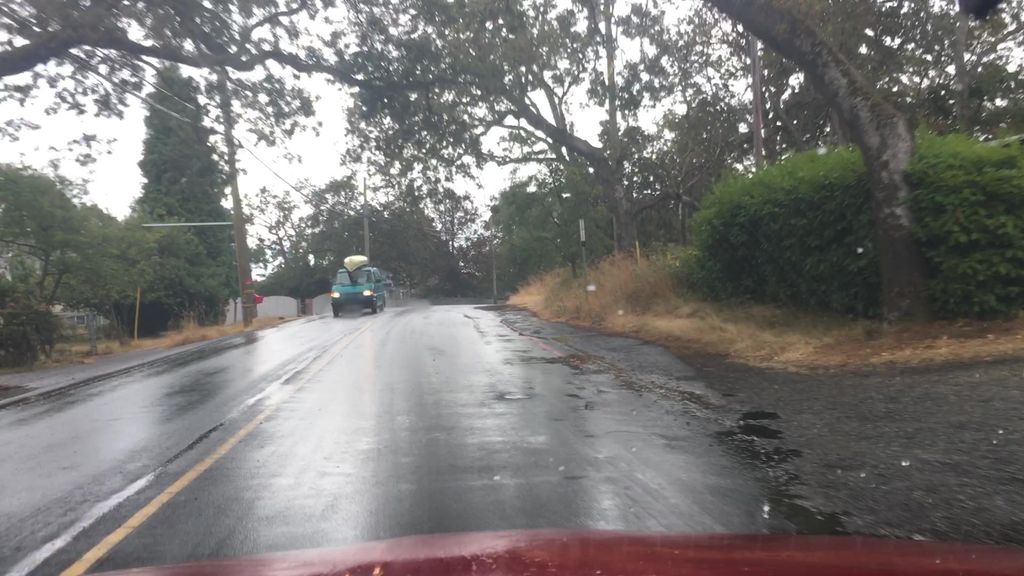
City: victoria